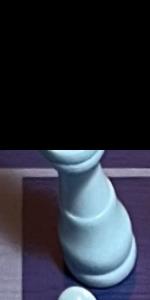
Label: King_White